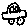
Label: car